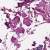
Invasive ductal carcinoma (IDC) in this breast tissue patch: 0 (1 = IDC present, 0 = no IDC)